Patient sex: M
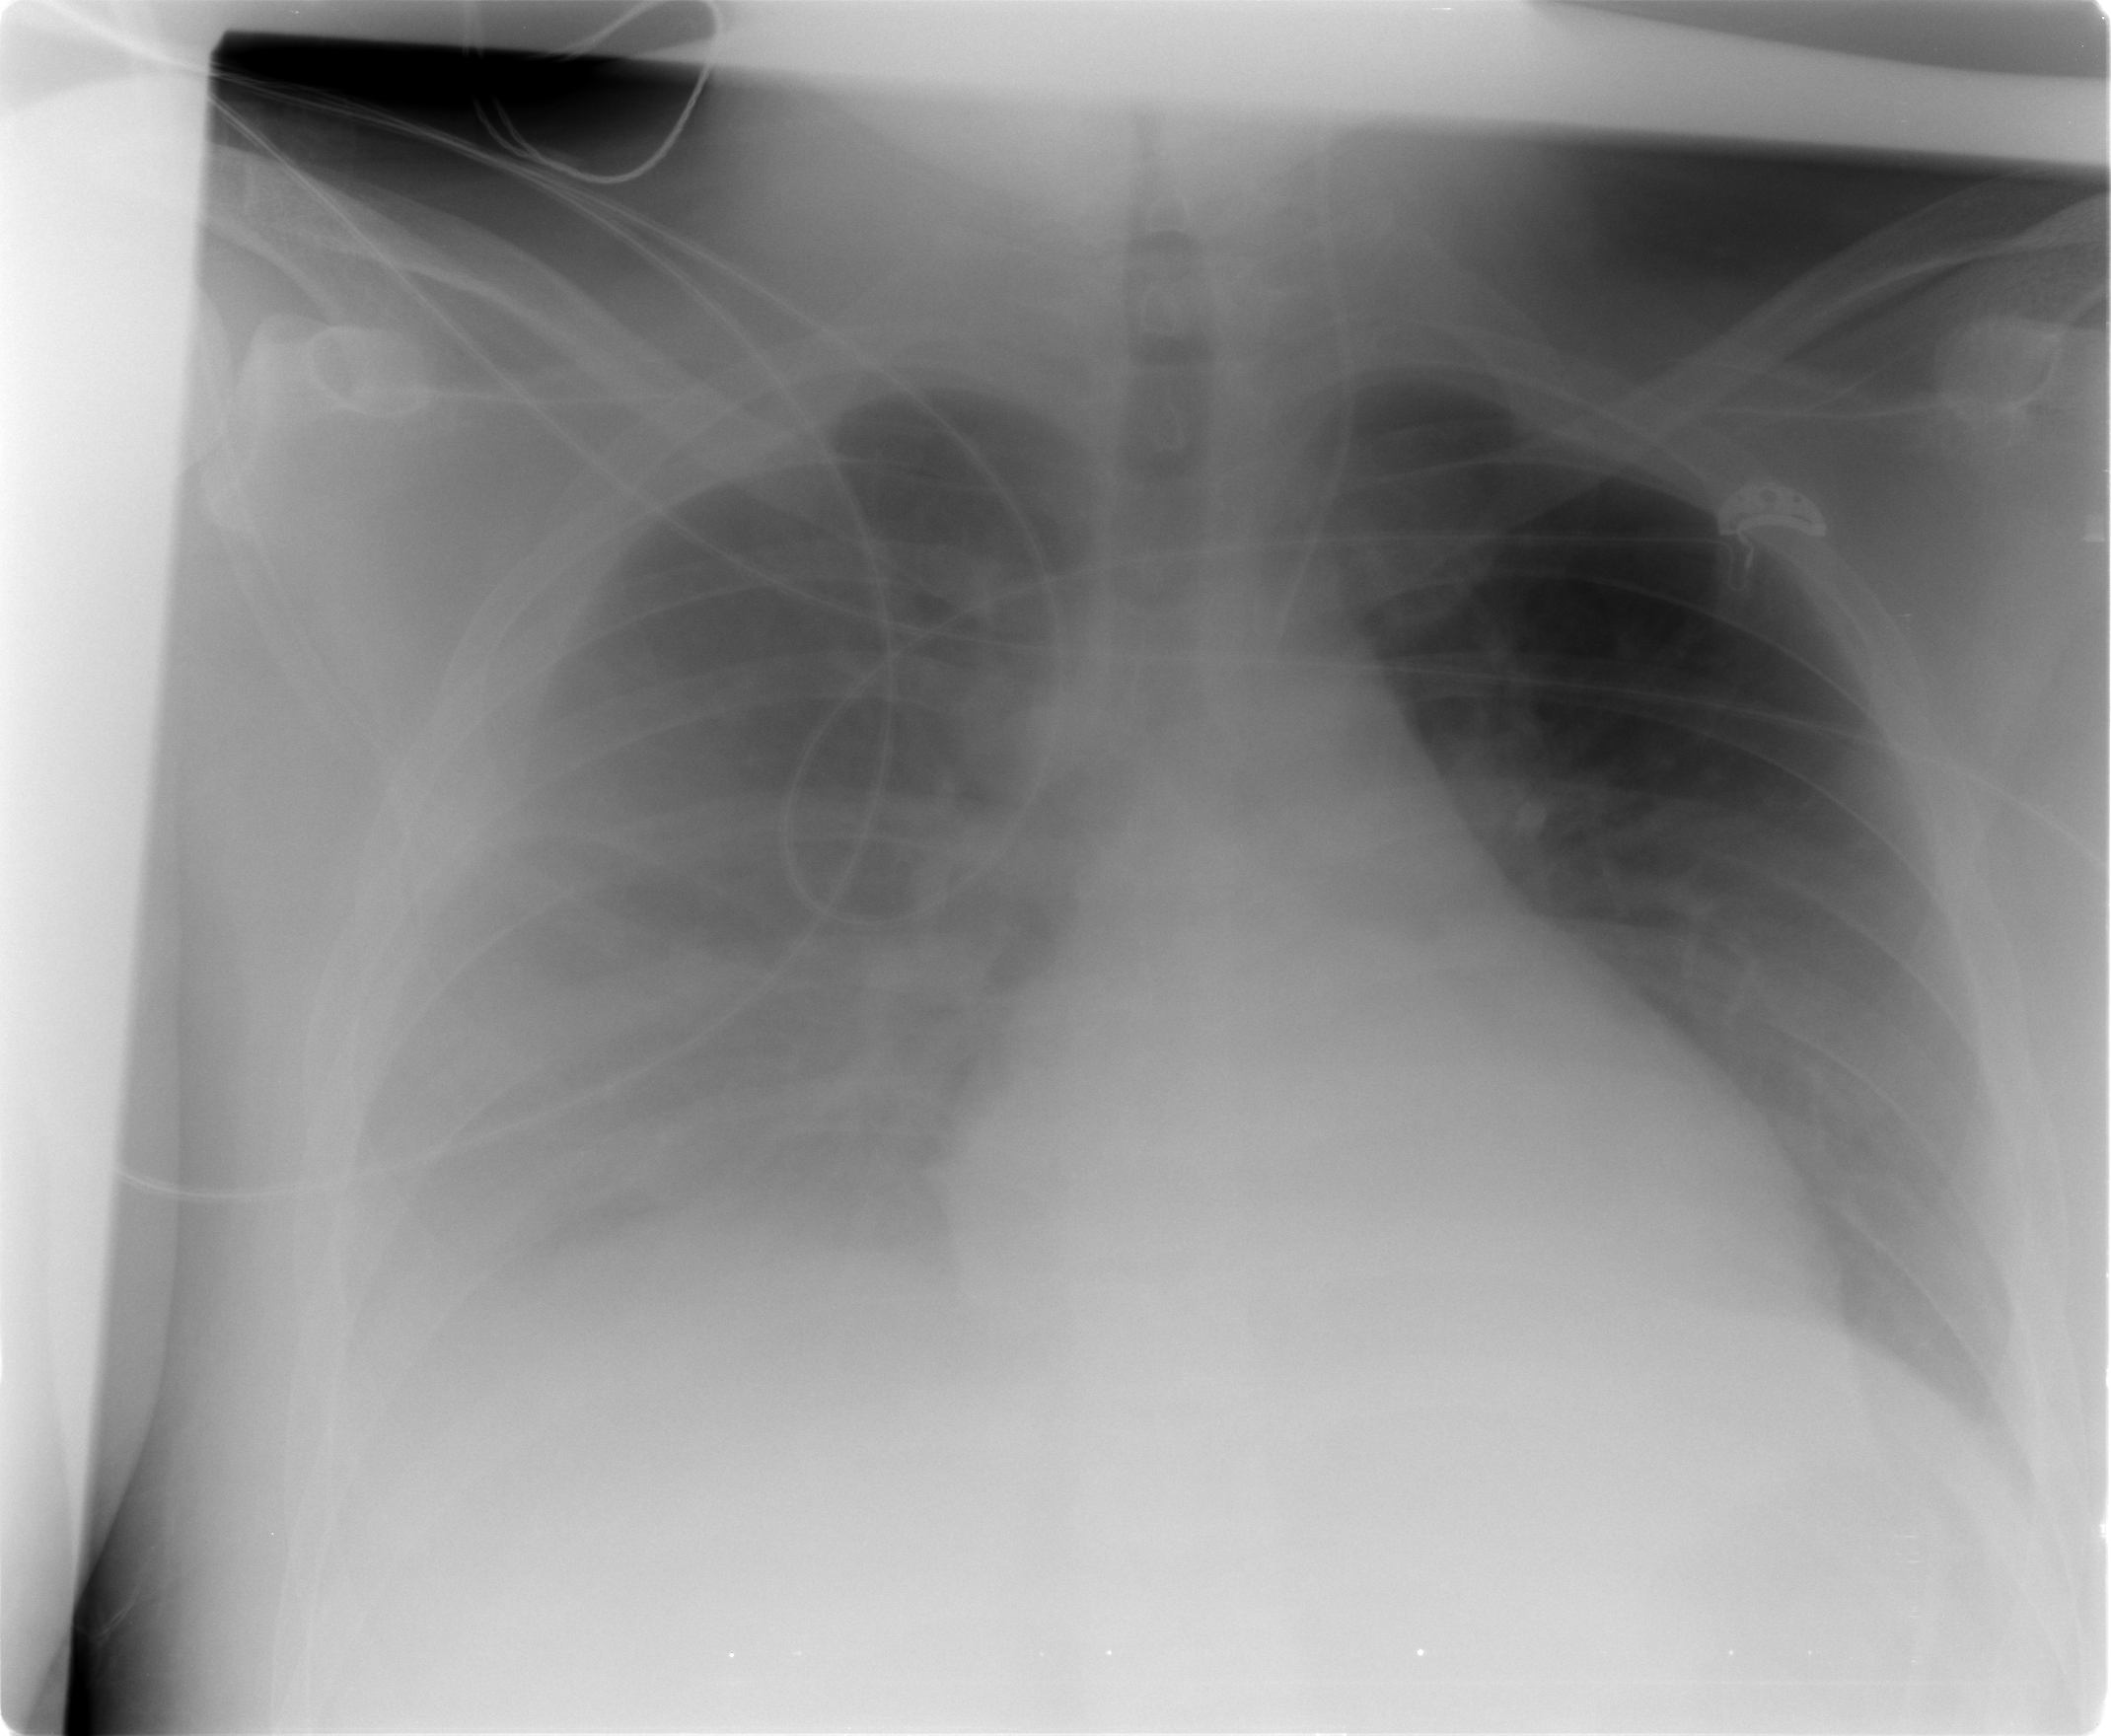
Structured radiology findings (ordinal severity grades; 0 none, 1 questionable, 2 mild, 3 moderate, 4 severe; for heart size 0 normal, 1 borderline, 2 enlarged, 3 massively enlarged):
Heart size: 0
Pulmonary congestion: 2
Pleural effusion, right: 3
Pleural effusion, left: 2
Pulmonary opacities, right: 0
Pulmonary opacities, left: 0
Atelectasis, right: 2
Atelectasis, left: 0